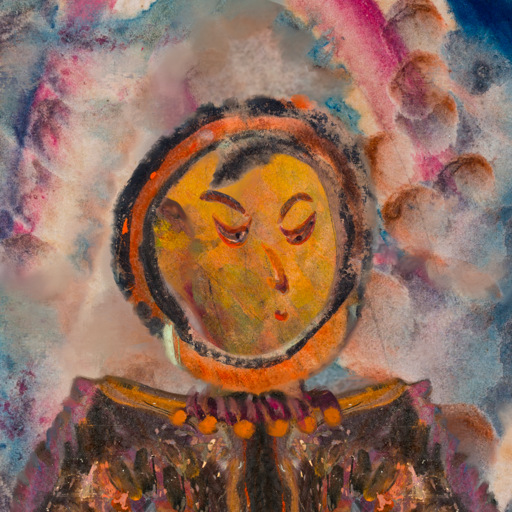
Background: Rupkatha, Head And Neck Side: Gypsy_Mother, Face Side: Hypocrite, Bust: Gypsy_Queen, Hair Side: Childish, Head Accessory: Blank, Second Necklace: Blank, Necklace: Doll, Baby: Blank